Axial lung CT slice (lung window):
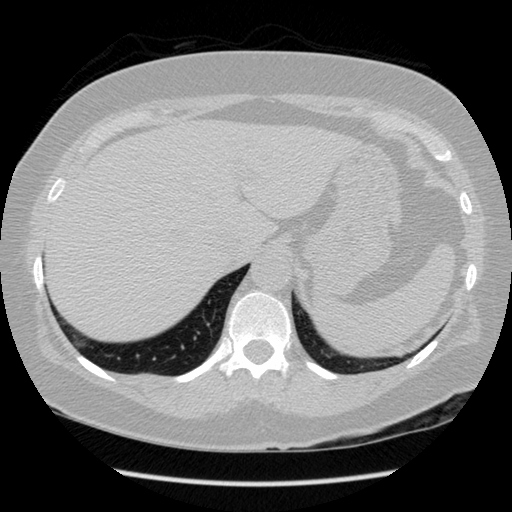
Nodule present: no